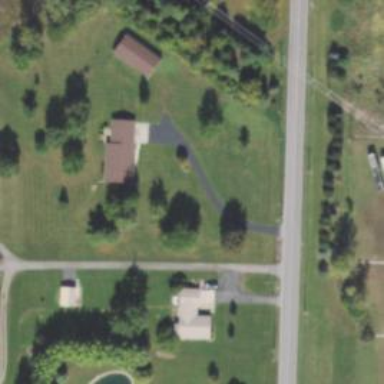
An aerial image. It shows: Driveway leading to service road.